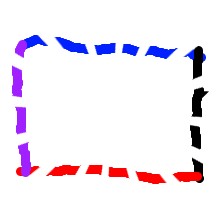
Shape: rectangle